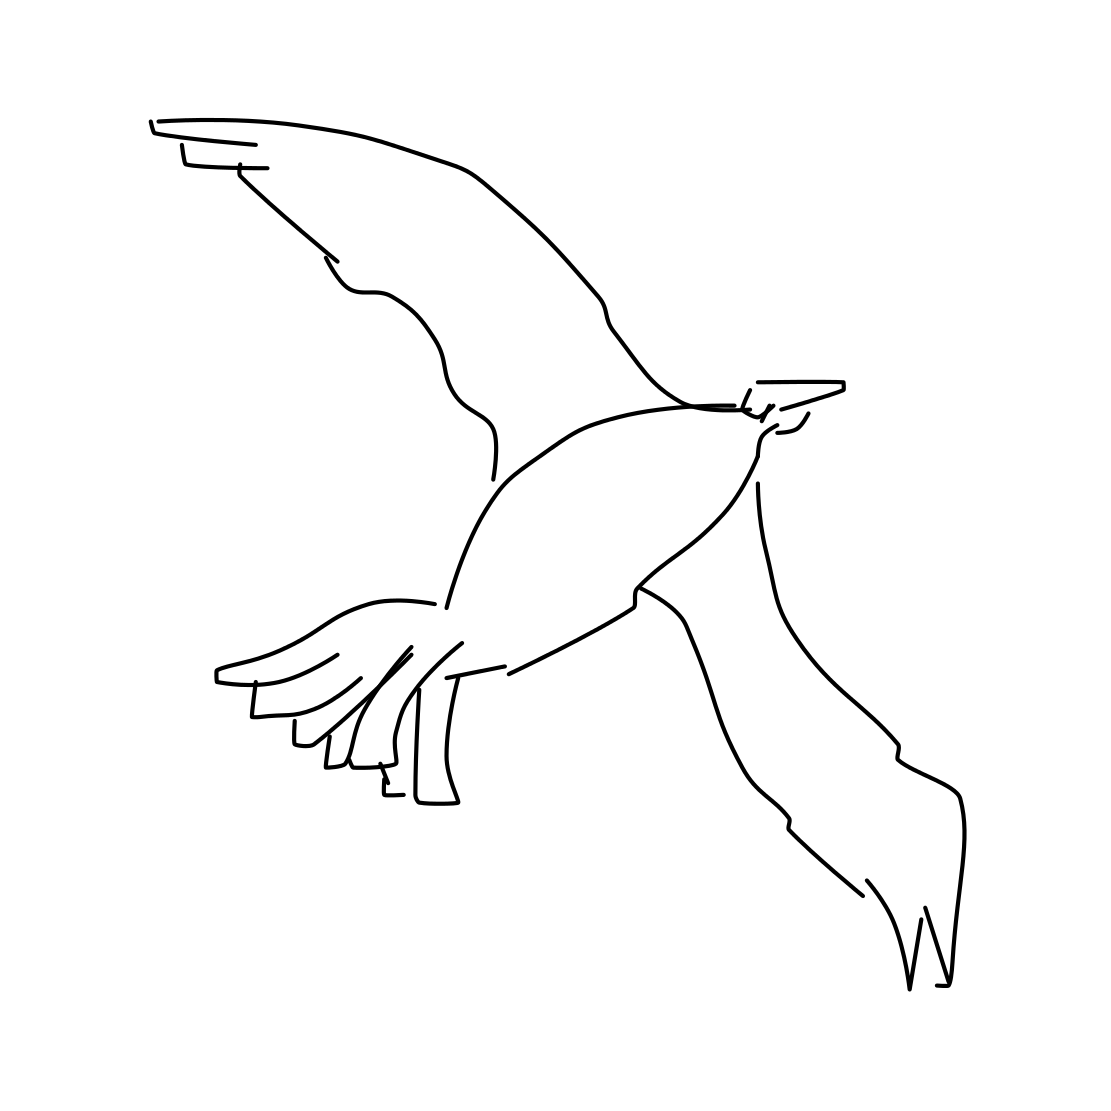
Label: seagull